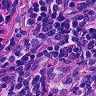
Metastatic tissue present: no